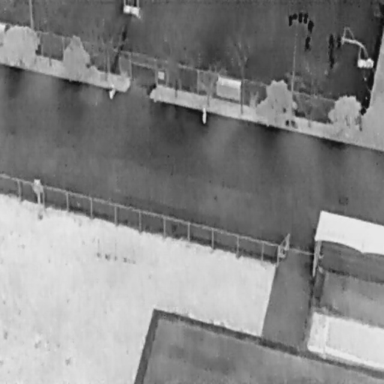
There are 12 objects shown in the infrared image, including two Bicycles, and ten People.